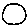
Label: circle